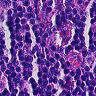
Metastatic tissue present: no